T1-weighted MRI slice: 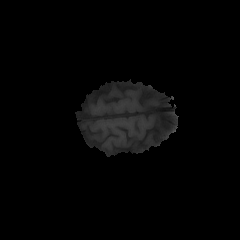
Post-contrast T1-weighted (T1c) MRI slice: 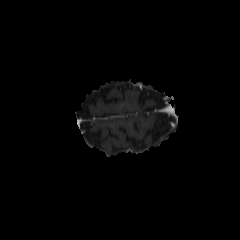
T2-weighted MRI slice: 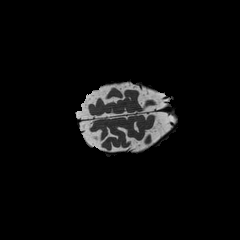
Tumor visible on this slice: no